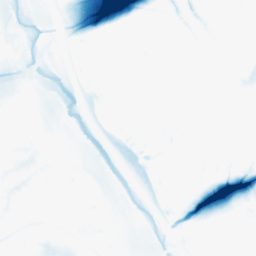
Category: morphological
Decomposition family: morphological_ellipse
Decomposition parameters: operation: closing
width: 50
height: 30
Upsampling method: cubic_catmull_rom
Upsampling parameters: scale: 2
Upsampling scale: 2